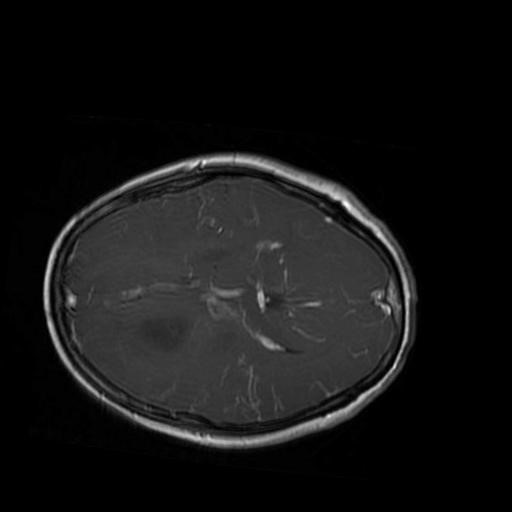
Label: brain_glioma